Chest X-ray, PA view. Patient: 57 years old, sex F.
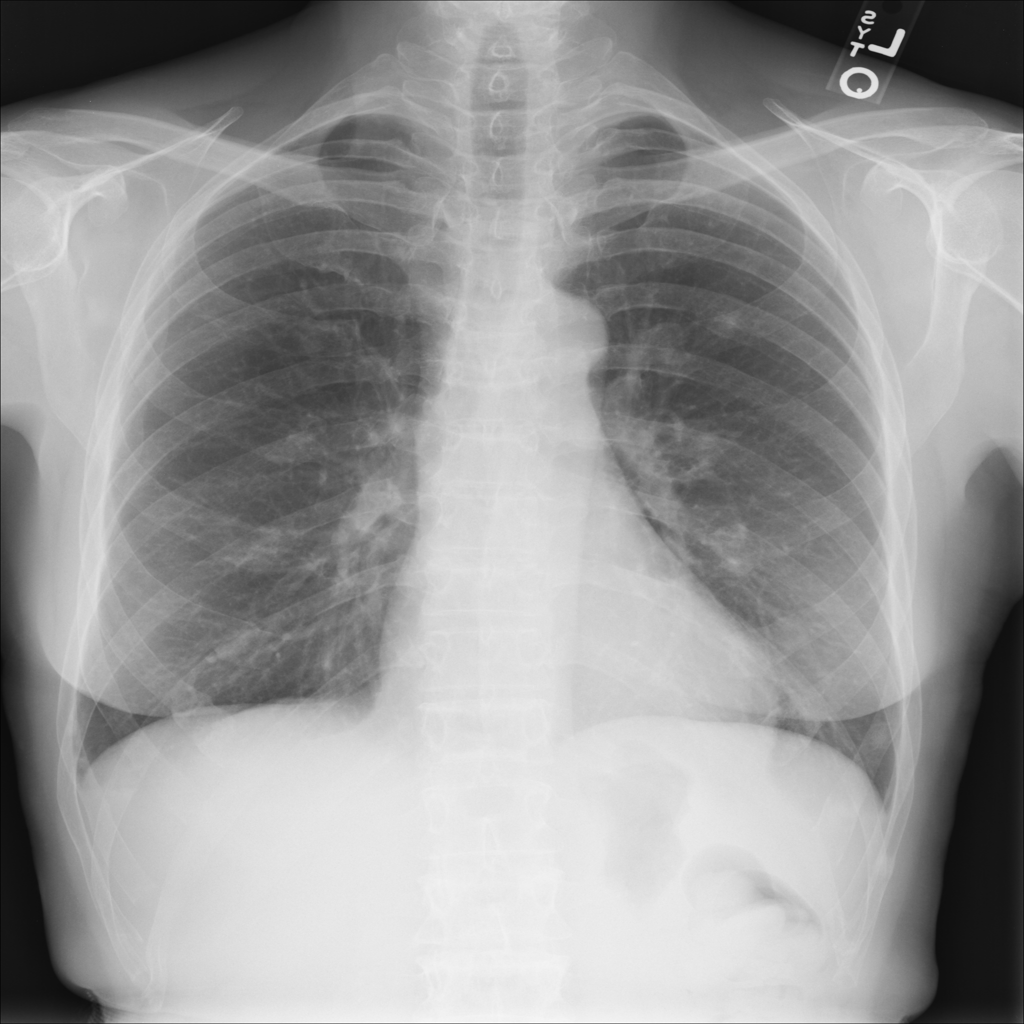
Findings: Nodule